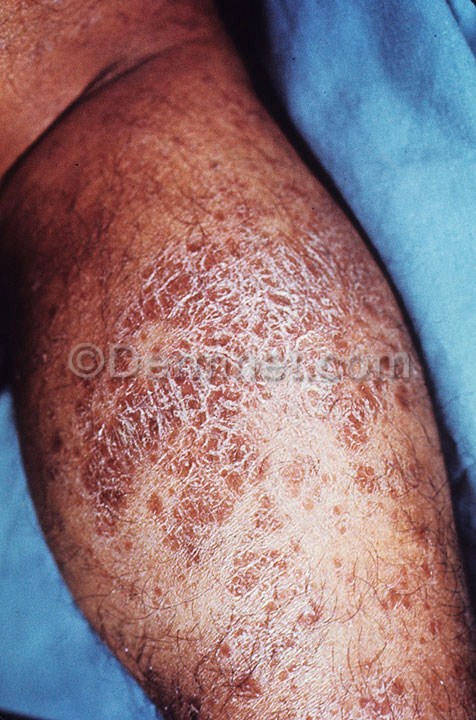
Disease: Psoriasis pictures Lichen Planus and related diseases